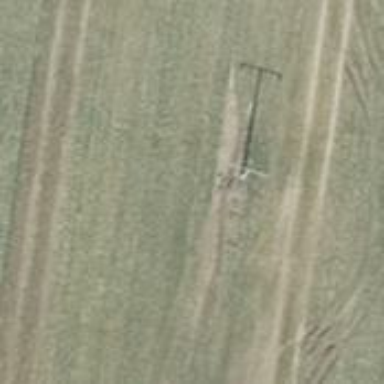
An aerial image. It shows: Power pole.